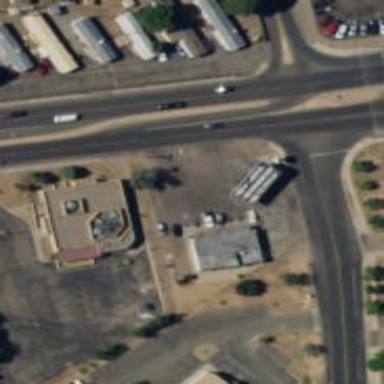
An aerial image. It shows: Convenience shop.